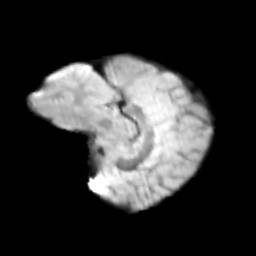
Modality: T2w
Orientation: sagittal
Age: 10
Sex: female
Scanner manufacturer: siemens
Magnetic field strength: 3 T
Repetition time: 3.8 s
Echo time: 0.07 s